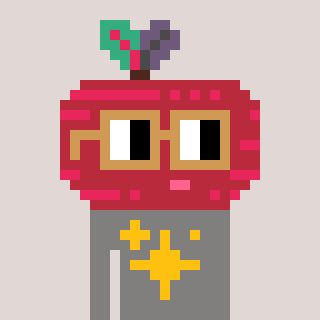
a pixel art character with square brown glasses, a beet-shaped head and a bluegrey-colored body on a warm background